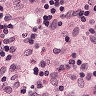
Metastatic tissue present: no